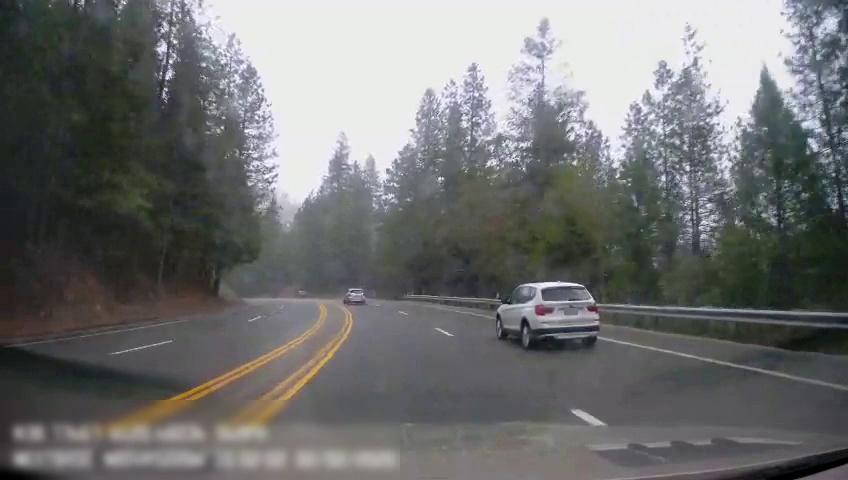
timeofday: Day
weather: Cloudy
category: Drivable Space
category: Vehicles | SUV
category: Vehicles | Car
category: Lanes | Alternate Lane
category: Lanes | Alternate Lane
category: Lanes | Alternate Lane
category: Lanes | Current Lane
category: Lanes | Current Lane
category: Lanes | Alternate Lane